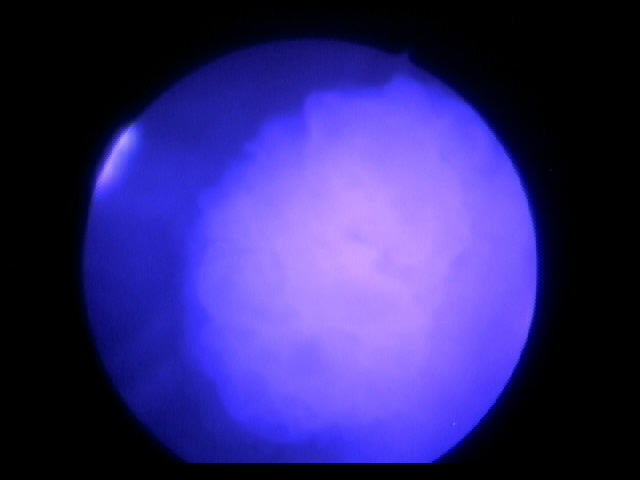
Modality: BLC
Class: Malignant
Subclass: HighGradePapillary
Lesion: Multifocal
Multifocal: 2 to 7
Stage: T1
Morphology: Papillary
Bladder cancer association: Yes